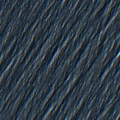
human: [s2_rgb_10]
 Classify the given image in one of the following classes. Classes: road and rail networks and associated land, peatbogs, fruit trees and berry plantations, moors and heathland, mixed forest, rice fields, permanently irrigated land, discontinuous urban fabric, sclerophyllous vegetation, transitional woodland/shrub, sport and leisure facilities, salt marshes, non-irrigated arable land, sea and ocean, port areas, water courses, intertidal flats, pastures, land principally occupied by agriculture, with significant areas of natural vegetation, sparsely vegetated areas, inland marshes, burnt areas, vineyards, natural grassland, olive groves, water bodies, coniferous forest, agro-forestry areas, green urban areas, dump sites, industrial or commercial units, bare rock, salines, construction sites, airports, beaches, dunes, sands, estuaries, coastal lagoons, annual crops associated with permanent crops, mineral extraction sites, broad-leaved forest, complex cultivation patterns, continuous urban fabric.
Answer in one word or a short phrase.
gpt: continuous urban fabric